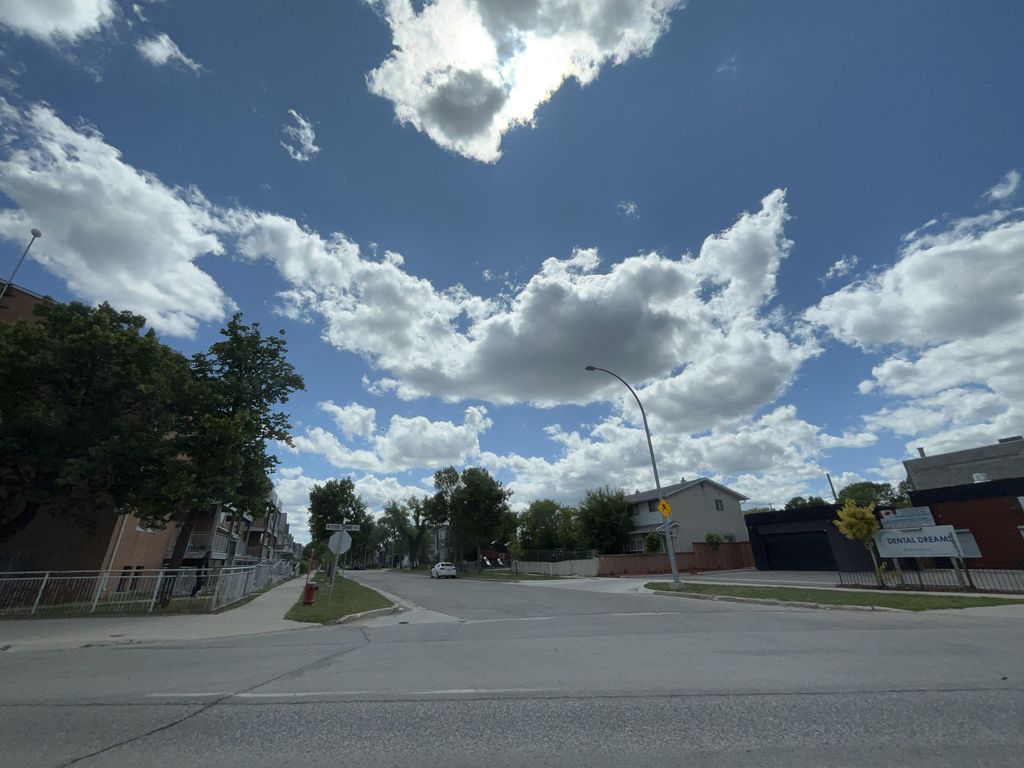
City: winnipeg